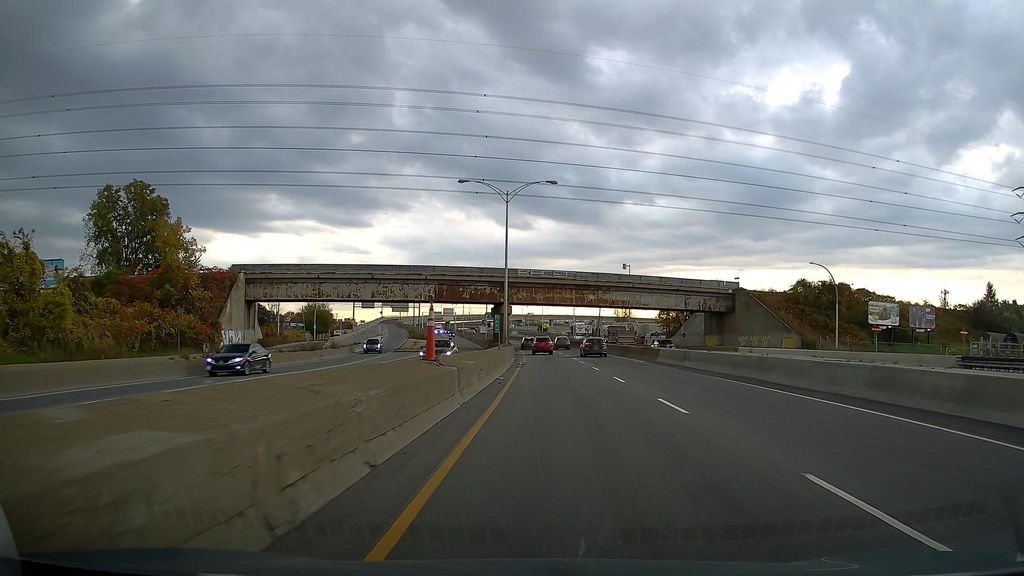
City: montreal